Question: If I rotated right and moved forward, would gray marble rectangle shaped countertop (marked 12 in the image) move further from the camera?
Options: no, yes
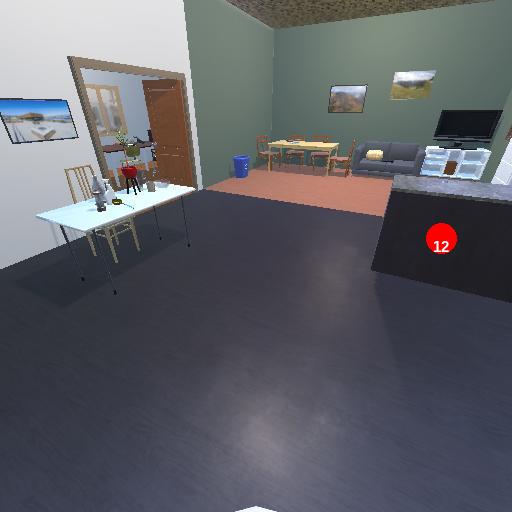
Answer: no